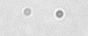
Label: camera_spot